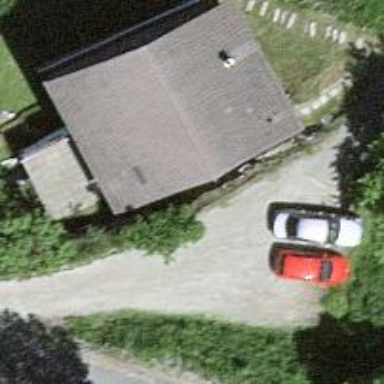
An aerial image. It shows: Bungalow with gabled roof.